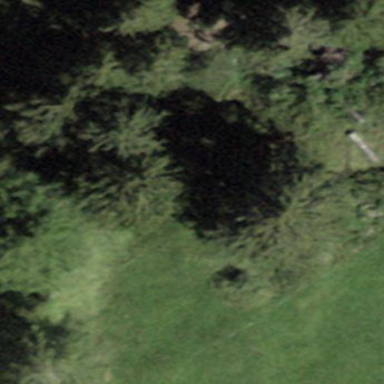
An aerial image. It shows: Forest area.